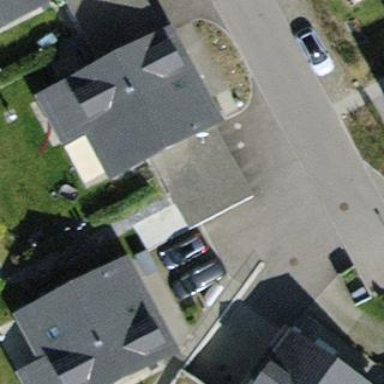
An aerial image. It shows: Garage building.